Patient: sex M, age 44
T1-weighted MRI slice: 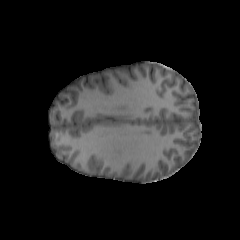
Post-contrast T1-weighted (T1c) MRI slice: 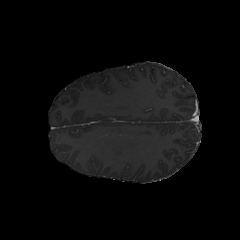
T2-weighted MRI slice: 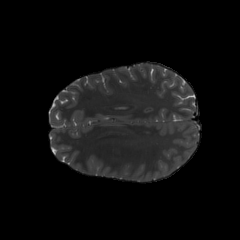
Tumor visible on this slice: no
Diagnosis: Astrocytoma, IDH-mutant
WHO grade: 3